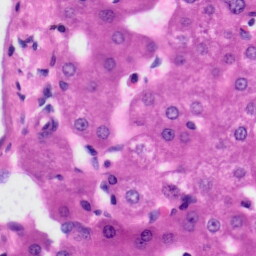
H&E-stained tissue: Liver